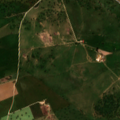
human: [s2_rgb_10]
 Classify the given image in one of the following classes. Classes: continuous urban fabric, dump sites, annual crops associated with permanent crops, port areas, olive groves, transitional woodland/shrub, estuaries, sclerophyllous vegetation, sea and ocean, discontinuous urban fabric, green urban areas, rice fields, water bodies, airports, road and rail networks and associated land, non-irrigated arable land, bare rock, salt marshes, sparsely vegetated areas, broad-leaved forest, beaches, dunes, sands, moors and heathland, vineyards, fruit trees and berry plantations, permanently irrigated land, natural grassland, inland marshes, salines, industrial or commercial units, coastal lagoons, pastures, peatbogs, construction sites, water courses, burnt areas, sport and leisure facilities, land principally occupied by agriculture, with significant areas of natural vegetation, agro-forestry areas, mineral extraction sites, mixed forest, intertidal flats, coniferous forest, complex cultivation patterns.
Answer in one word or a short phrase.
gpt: continuous urban fabric